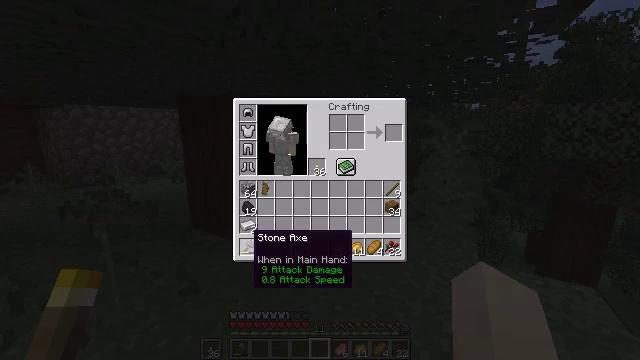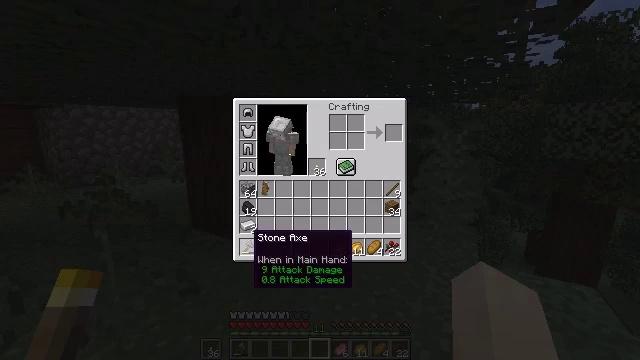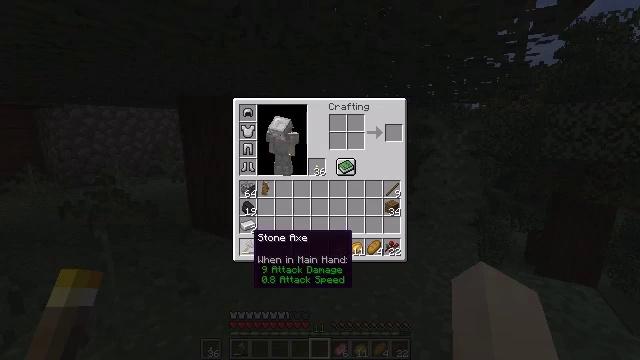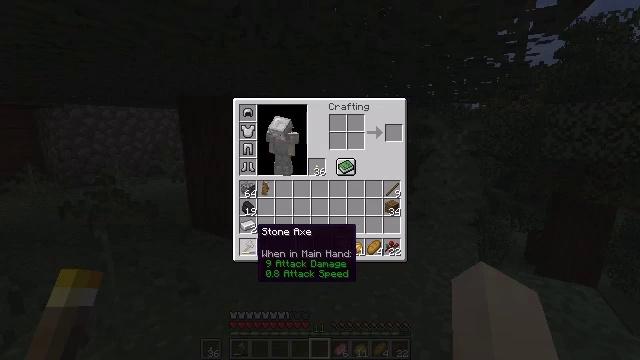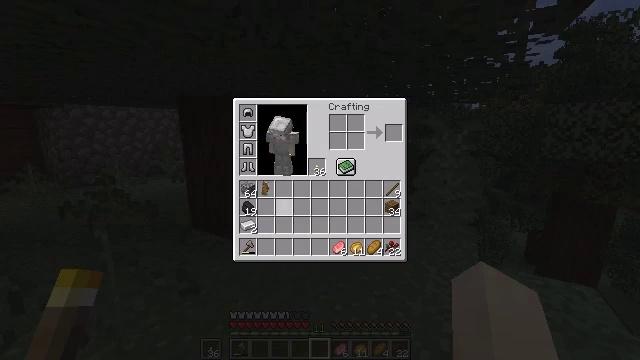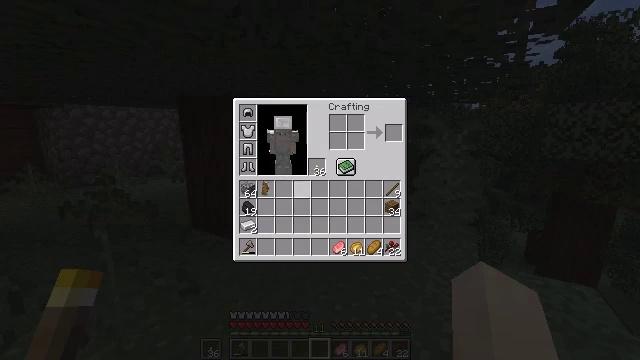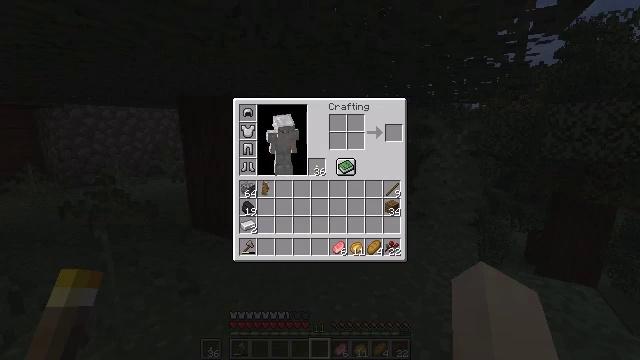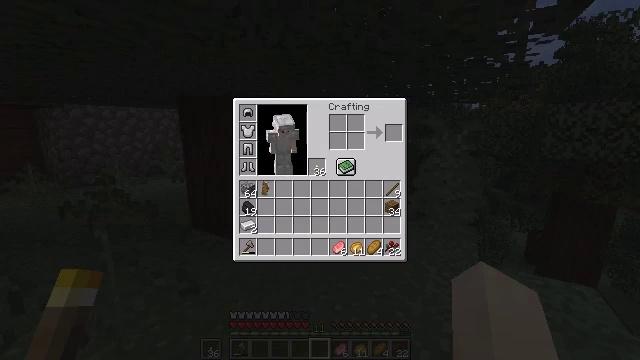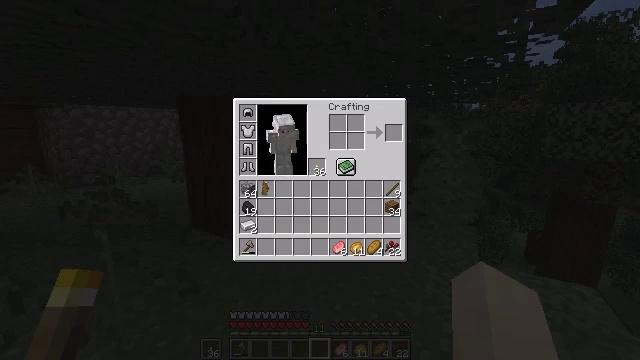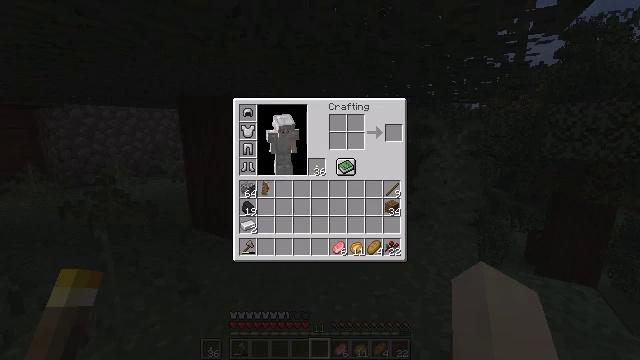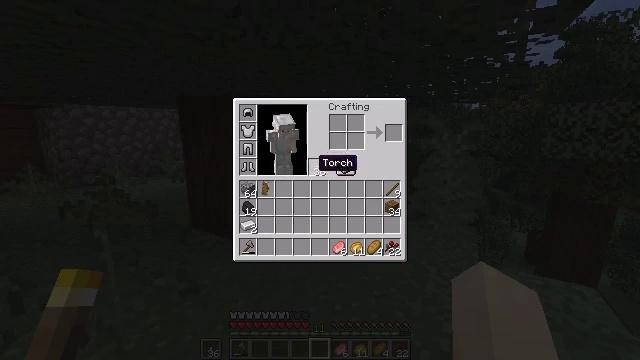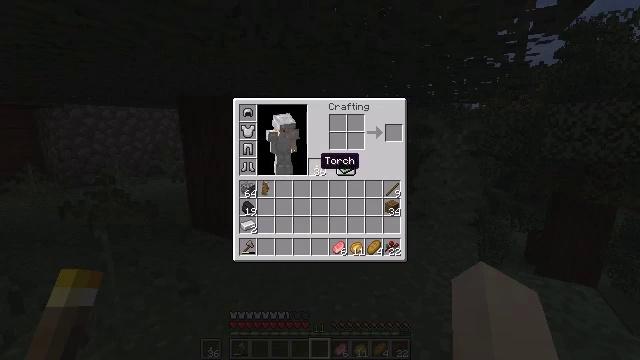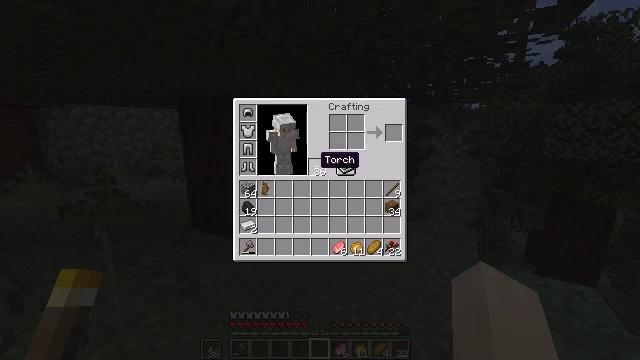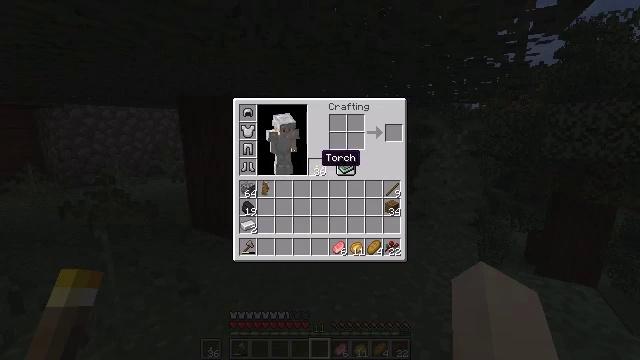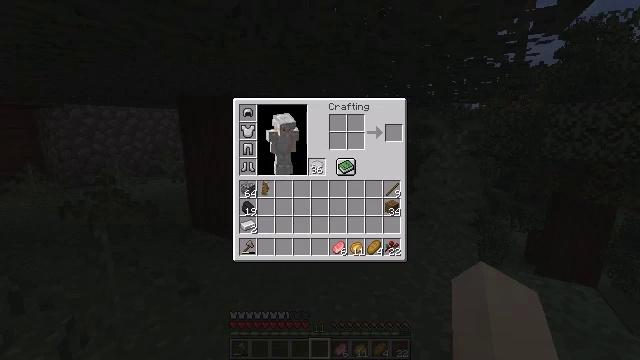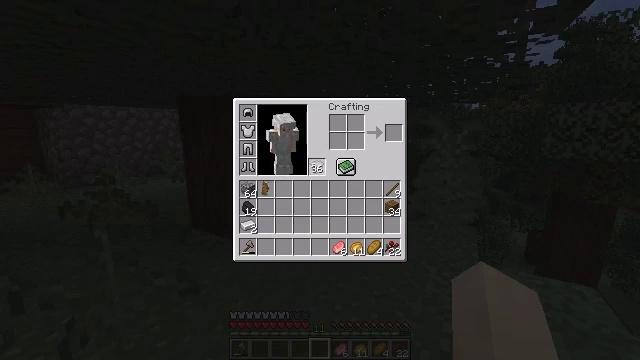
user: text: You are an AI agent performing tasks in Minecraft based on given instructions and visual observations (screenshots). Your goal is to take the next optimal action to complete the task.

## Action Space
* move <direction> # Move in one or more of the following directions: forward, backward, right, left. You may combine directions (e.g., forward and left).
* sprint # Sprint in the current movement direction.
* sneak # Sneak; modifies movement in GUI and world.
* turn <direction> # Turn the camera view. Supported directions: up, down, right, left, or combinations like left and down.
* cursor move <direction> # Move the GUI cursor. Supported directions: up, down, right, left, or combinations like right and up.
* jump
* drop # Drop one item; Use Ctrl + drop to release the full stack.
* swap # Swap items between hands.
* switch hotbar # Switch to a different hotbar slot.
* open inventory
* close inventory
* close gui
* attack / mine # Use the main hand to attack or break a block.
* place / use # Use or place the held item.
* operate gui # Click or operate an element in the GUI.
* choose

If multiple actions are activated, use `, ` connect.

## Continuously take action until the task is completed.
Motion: motion action
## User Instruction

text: Kill a zombie villager.
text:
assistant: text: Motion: sneak
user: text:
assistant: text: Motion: sneak
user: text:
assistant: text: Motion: sneak
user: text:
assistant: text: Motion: sneak, cursor move right and up
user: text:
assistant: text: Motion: sneak, cursor move right and up
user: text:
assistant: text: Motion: sneak
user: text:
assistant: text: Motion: sneak
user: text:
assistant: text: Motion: sneak
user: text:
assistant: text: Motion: sneak
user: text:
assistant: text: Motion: sneak
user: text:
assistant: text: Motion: no_op
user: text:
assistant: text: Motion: no_op
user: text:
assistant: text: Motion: no_op
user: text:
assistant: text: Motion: operate gui
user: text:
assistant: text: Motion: operate gui
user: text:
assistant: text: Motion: operate gui
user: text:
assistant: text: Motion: cursor move down
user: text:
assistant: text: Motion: cursor move down
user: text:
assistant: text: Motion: no_op
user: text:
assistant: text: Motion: no_op
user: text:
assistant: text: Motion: operate gui
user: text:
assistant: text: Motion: operate gui
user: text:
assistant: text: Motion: no_op
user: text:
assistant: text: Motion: no_op
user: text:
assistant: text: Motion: no_op
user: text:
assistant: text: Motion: no_op
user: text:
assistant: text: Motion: sneak
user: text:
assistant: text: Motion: sneak, cursor move left
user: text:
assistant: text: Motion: sneak, cursor move left
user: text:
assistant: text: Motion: sneak, cursor move left